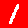
Digit: 1